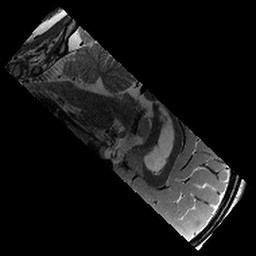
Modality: T2w
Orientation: sagittal
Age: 10
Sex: male
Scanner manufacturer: siemens
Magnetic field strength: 3 T
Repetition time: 9.23 s
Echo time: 0.067 s